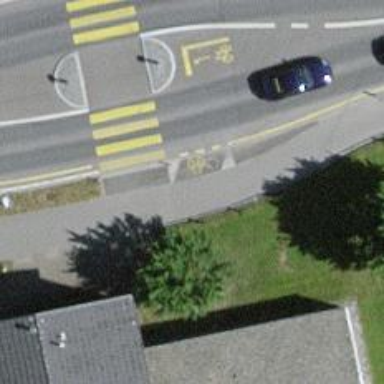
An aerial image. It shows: Bus stop with platform for public transport.